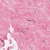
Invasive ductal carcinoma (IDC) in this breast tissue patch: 0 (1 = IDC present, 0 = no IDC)